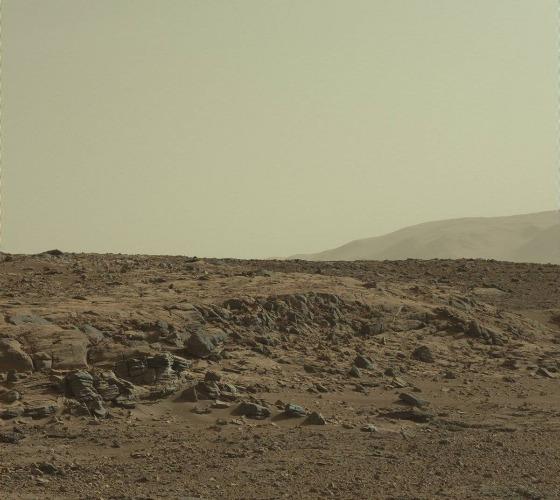
Terrain classes present: Bedrock, Gravel / Sand / Soil, Rock, Shadow, Sky / Distant Mountains